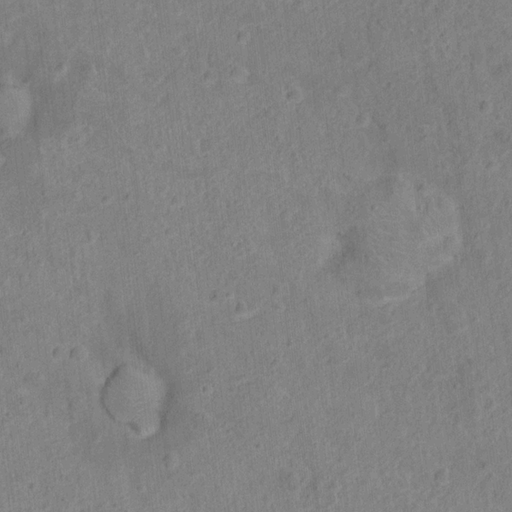
Classes present: Background